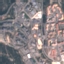
Land use / land cover class: Residential